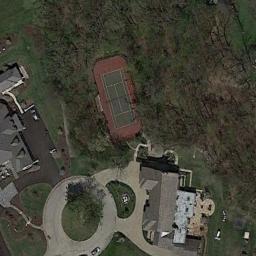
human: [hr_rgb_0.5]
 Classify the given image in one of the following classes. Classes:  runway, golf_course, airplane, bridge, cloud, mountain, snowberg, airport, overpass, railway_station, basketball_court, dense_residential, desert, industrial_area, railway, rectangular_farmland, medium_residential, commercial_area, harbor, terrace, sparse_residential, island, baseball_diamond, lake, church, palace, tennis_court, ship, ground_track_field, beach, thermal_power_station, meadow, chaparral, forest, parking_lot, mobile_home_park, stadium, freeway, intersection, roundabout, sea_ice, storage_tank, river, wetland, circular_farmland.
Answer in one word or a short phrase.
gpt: tennis_court